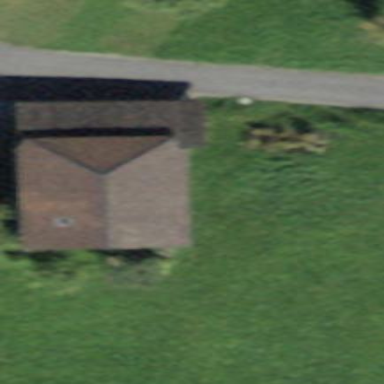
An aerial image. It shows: Rural barn.